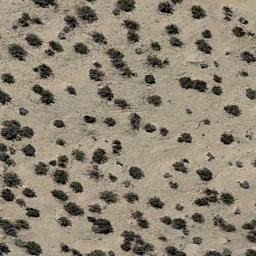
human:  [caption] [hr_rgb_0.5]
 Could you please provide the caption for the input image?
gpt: A lot of green chaparrals grow in the desert .

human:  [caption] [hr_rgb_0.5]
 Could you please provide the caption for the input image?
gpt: The chaparral is consist of sparse bushes on the desert .

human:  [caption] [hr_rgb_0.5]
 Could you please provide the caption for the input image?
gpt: Chaparral is evenly distributed on the sand .

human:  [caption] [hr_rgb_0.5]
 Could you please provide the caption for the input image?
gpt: There are clusters of lush trees in the desert .

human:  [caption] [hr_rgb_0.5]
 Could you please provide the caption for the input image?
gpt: The chaparral is thicker on the left than on the right .